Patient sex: F
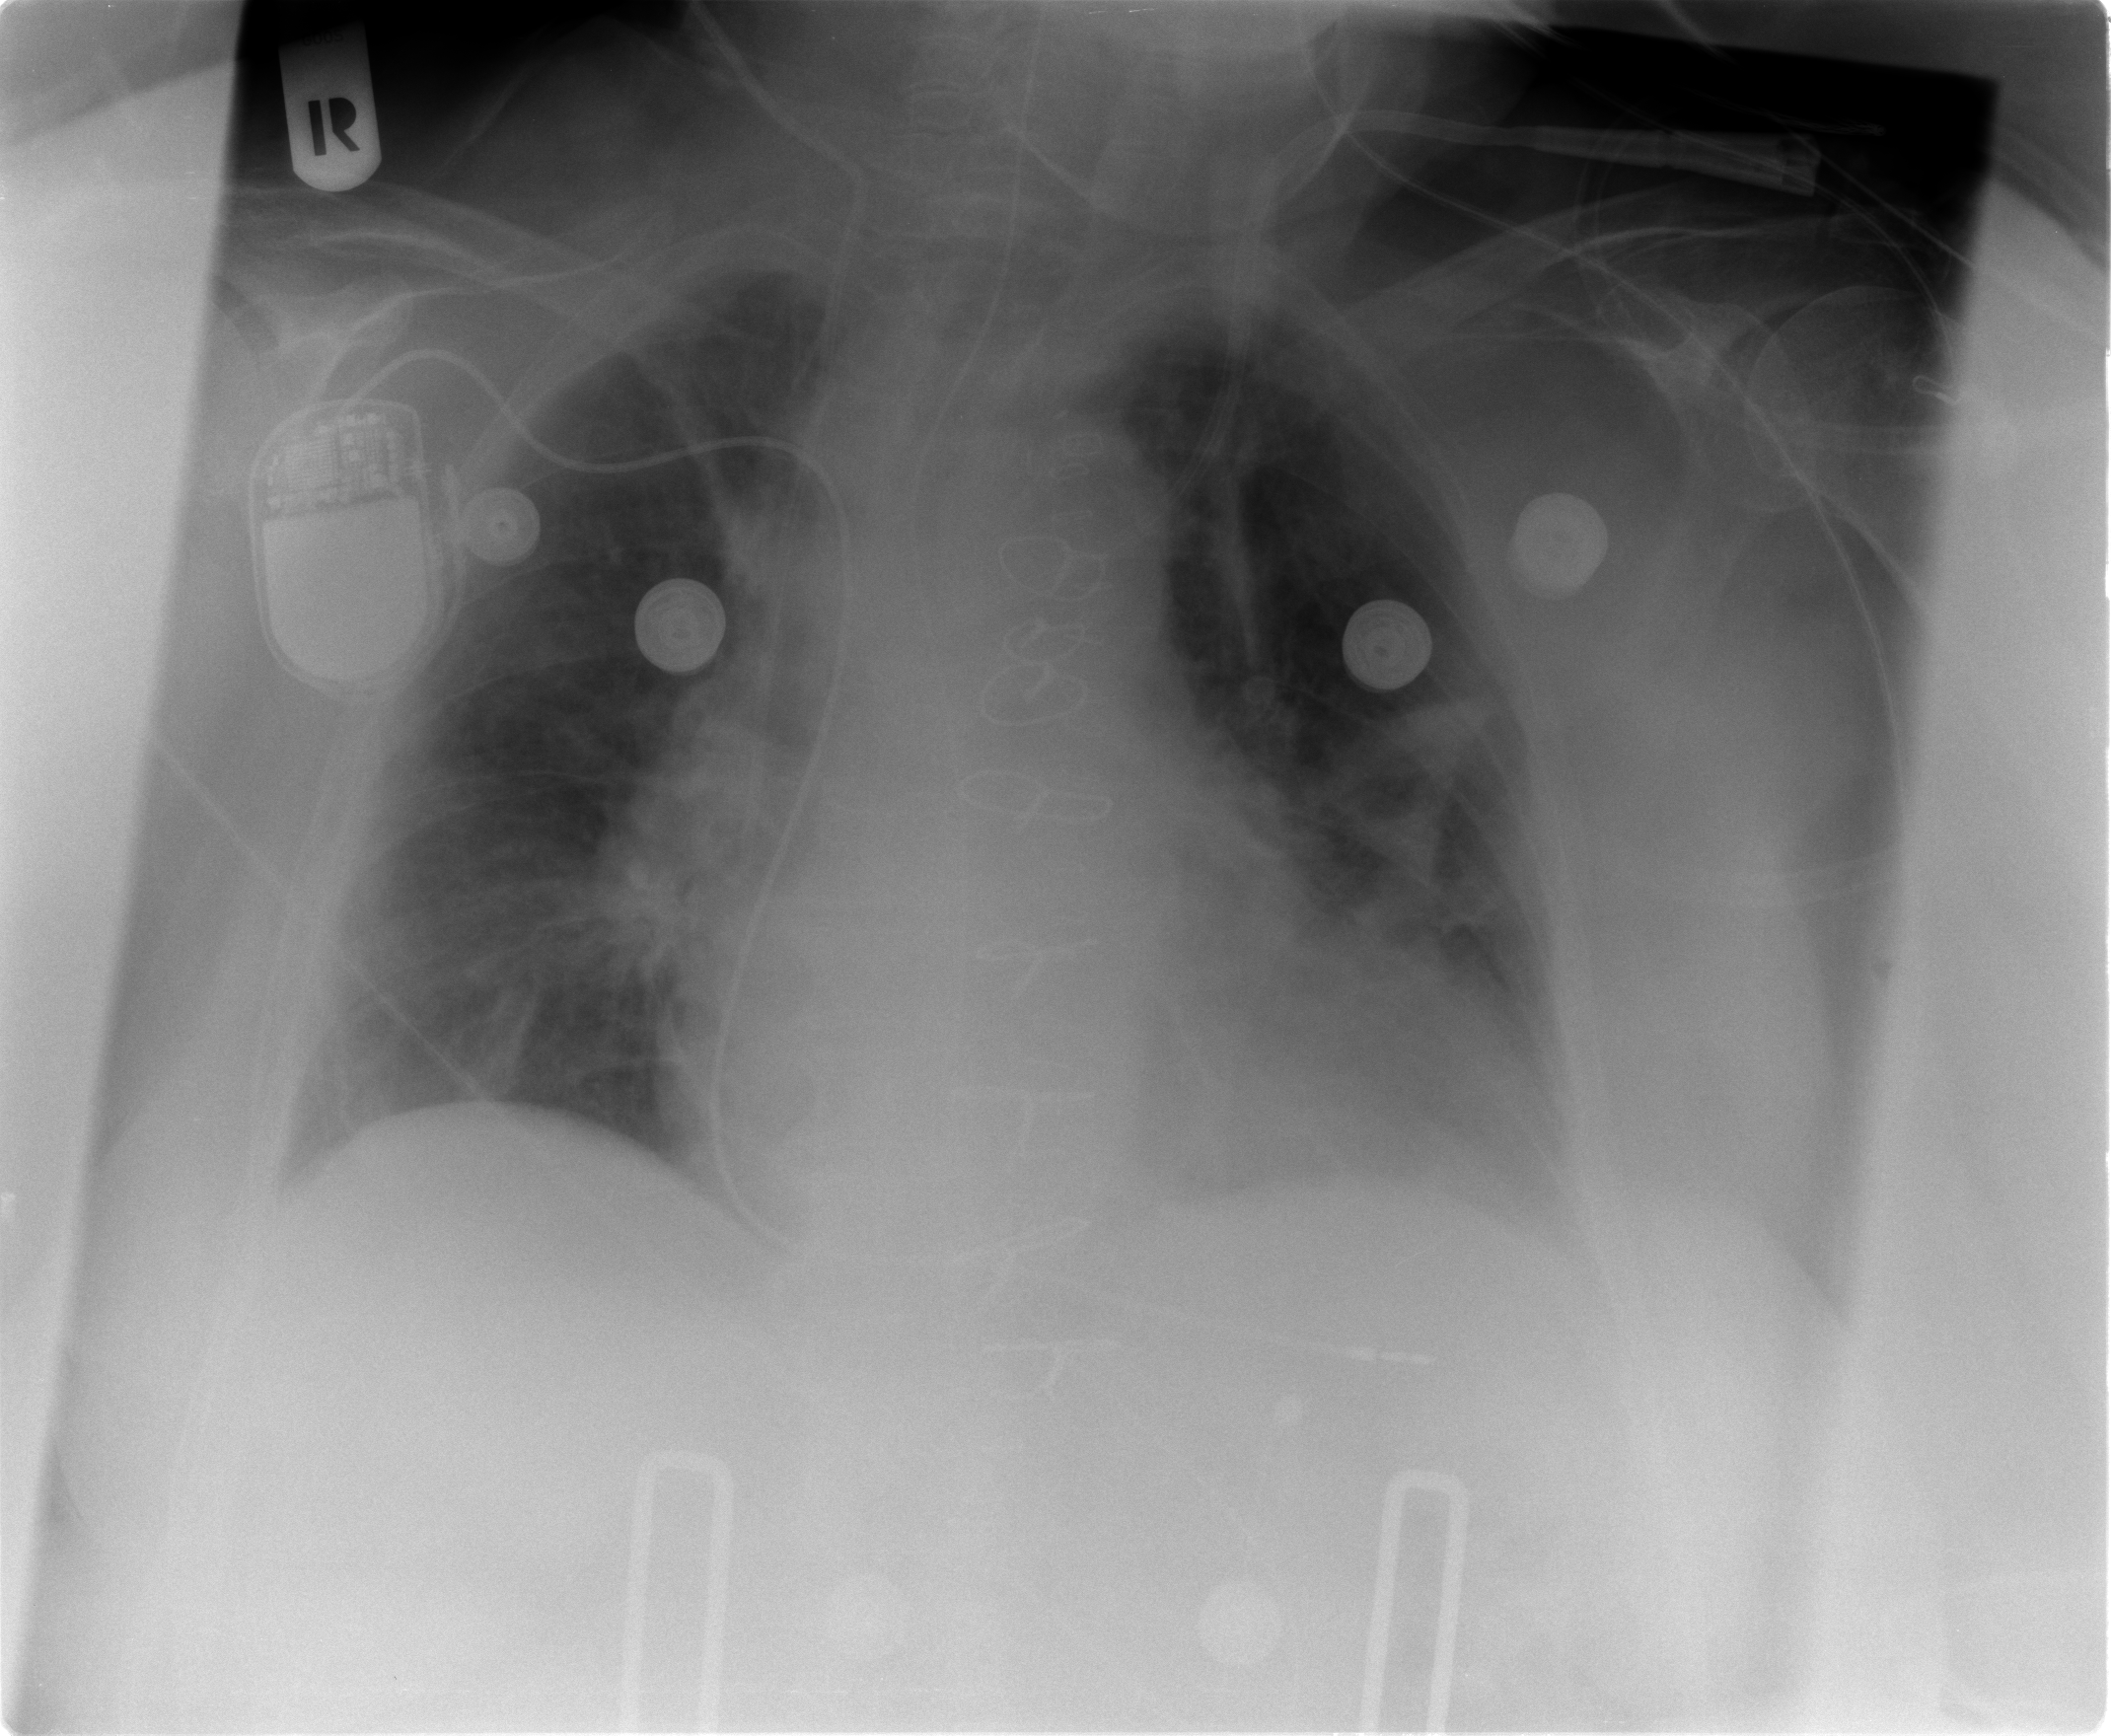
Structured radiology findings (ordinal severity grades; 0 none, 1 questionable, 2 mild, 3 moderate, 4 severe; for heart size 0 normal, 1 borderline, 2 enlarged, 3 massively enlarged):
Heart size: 2
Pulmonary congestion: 2
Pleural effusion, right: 0
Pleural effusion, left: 2
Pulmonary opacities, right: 0
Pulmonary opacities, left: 2
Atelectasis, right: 2
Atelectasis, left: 3